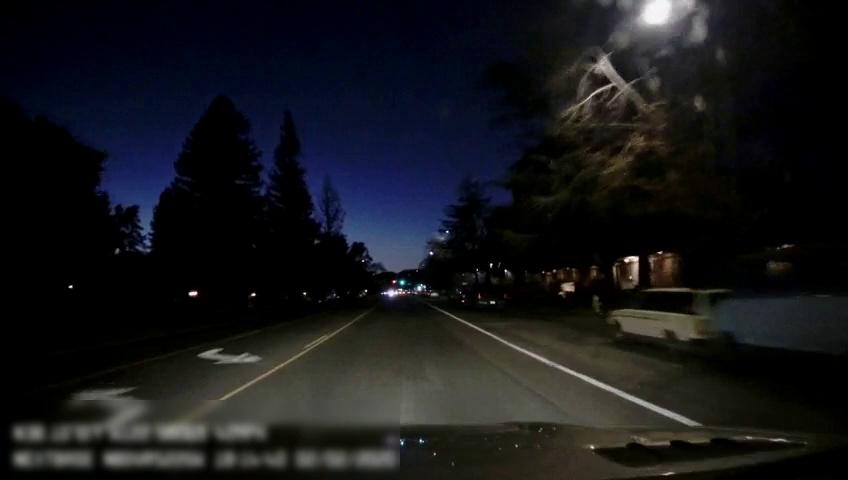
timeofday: Night
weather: Other
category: Drivable Space
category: Vehicles | Car
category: Vehicles | Van
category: Vehicles | SUV
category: Vehicles | Truck
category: Vehicles | SUV
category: Vehicles | Car
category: Lanes | Opposite Lane
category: Lanes | Current Lane
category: Lanes | Current Lane
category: Lanes | Alternate Lane
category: Lanes | Alternate Lane